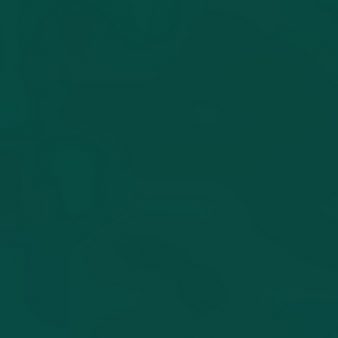
Label: other